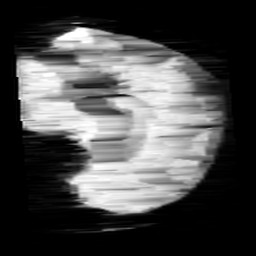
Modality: minIP
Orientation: sagittal
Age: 11
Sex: male
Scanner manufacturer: siemens
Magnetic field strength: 3 T
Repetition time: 0.027 s
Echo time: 0.02 s